Question: Count the number of objects in the diagram.
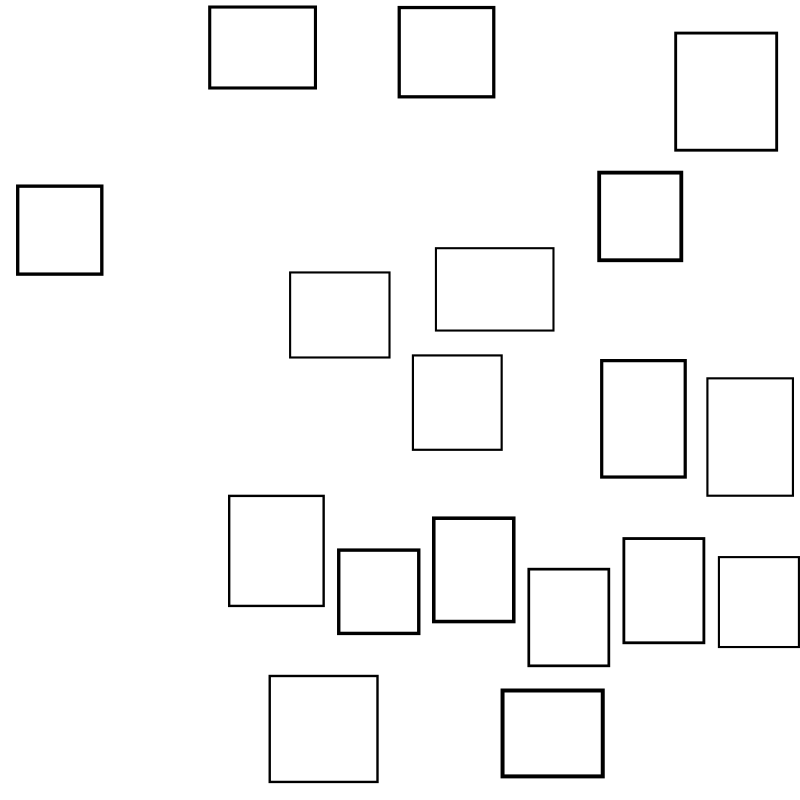
Answer: 18